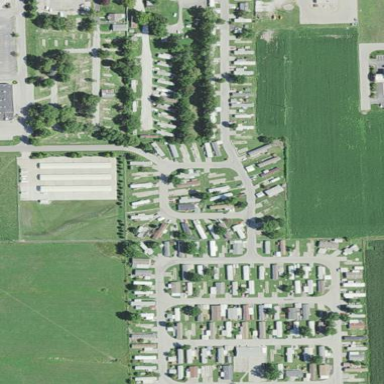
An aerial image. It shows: Residential area designated as trailer park.